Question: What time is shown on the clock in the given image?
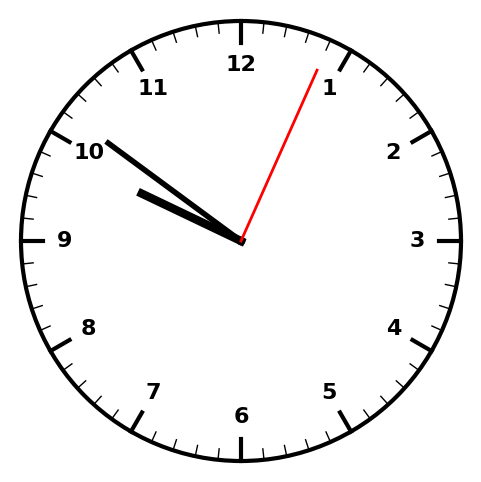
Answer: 09:51:04